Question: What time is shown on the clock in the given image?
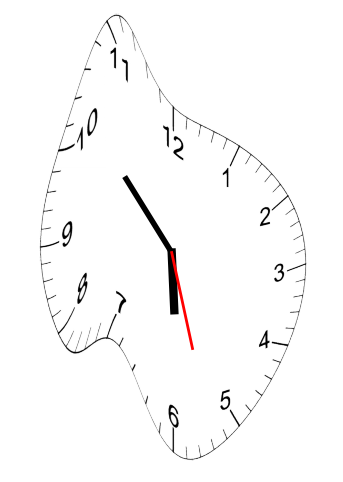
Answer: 05:52:27